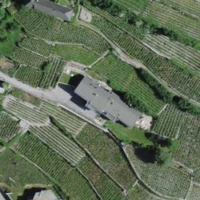
EUNIS habitat code: 40
Species observed at this site:
Emberiza cirlus
Phoenicurus ochruros
Phoenicurus phoenicurus
Eurydema ventralis